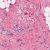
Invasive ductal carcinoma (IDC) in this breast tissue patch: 1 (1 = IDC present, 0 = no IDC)